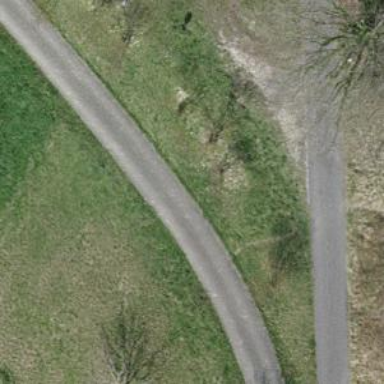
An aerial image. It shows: Service road with concrete surface. The tracktype is grade1.